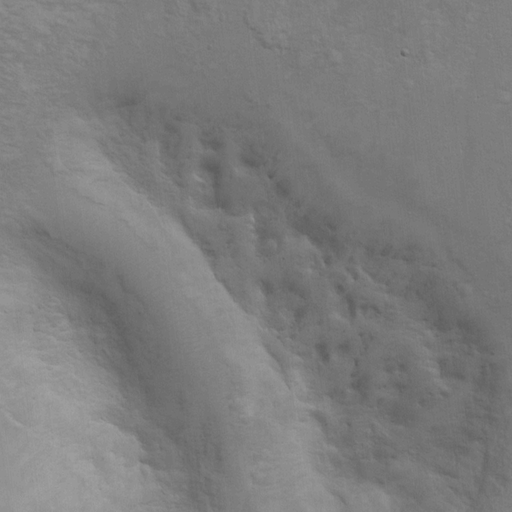
Objects detected: cone, cone